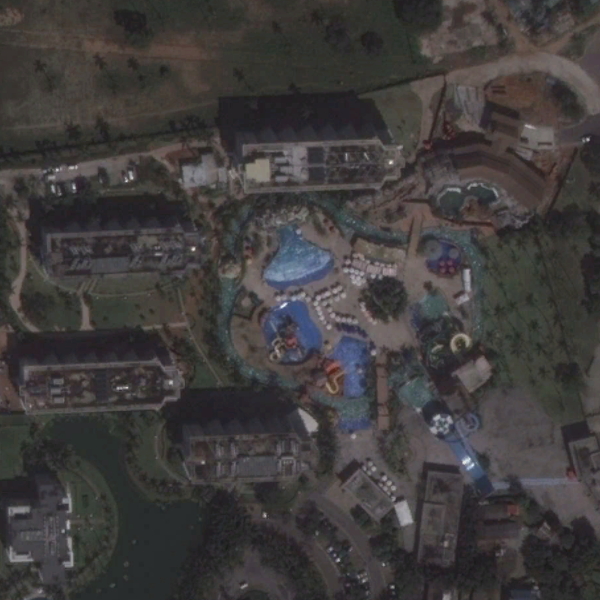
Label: Resort